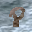
Label: 8